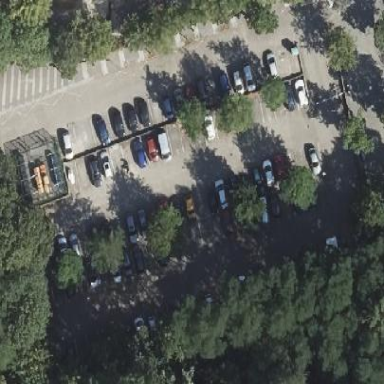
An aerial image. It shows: Parking area with surface.